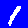
Digit: 1